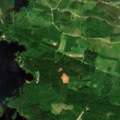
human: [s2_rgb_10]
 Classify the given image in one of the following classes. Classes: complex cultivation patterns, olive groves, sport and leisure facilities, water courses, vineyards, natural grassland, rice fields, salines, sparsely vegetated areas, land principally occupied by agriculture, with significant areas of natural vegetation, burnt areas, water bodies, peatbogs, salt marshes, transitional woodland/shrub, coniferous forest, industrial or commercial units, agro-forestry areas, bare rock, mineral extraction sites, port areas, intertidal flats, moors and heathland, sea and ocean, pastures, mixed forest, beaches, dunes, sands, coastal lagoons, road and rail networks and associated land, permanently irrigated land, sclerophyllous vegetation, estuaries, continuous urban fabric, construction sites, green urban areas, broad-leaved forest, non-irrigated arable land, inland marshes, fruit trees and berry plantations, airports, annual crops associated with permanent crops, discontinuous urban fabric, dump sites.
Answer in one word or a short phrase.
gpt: broad-leaved forest, mixed forest, transitional woodland/shrub, water bodies